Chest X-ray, PA view. Patient: 52 years old, sex F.
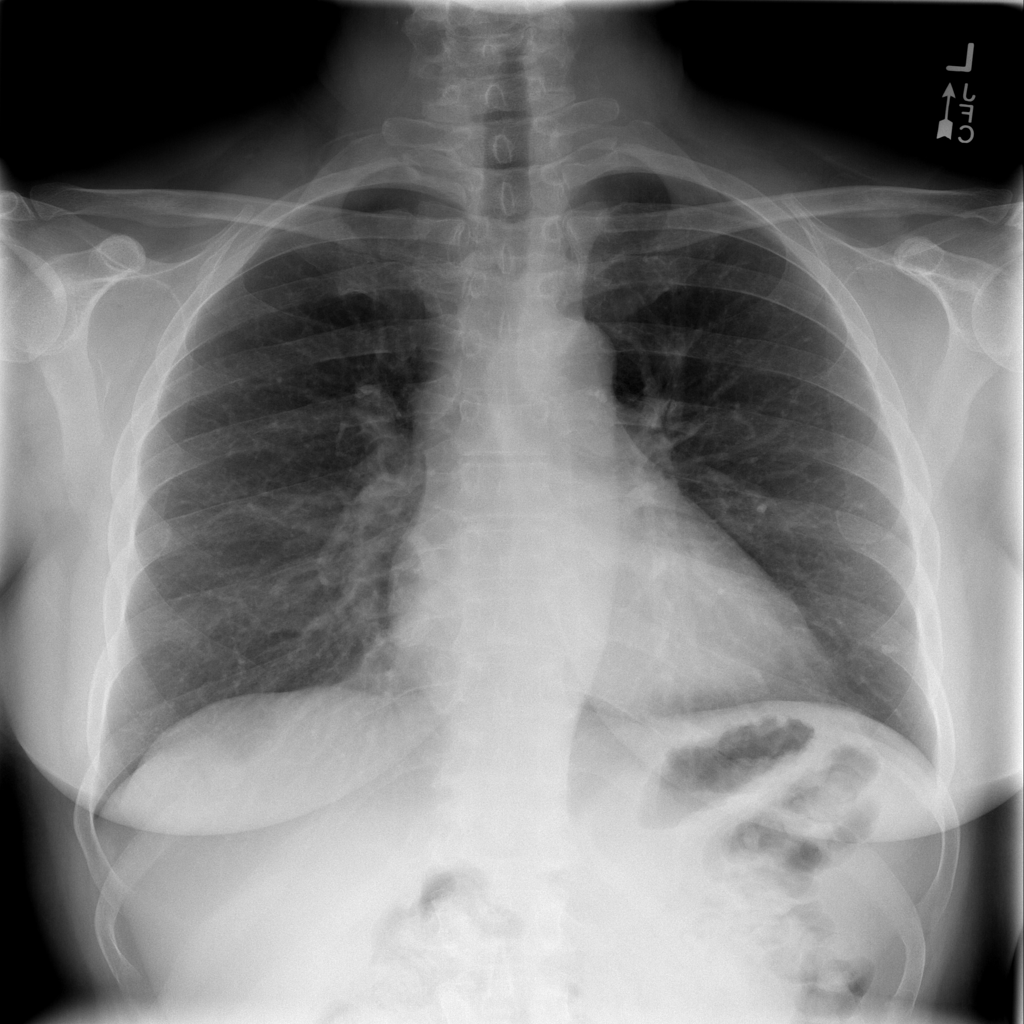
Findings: No Finding